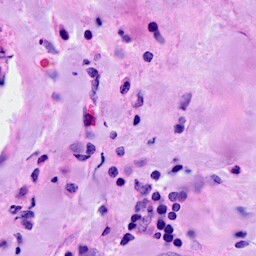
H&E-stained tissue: Breast